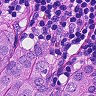
Metastatic tissue present: yes